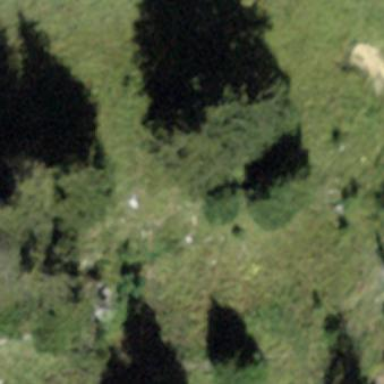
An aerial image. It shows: Patch of scrub vegetation.